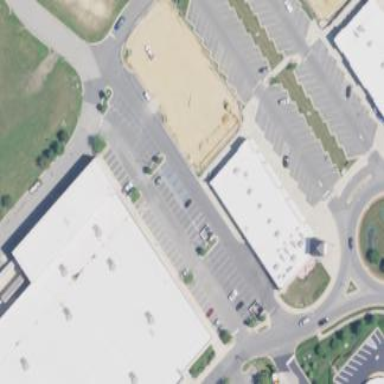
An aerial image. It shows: Retail building.